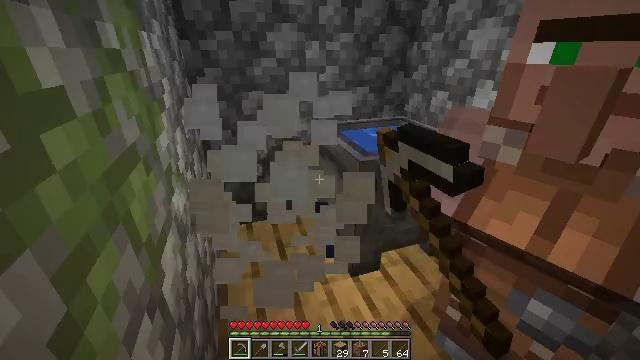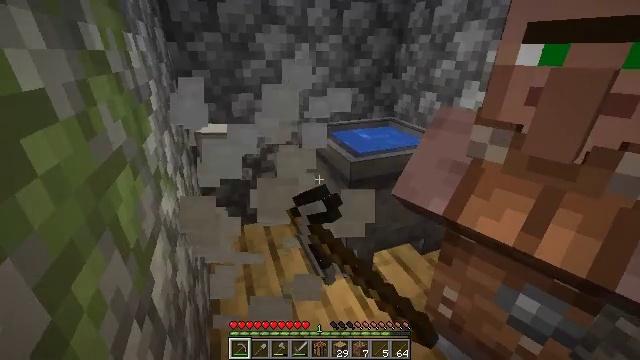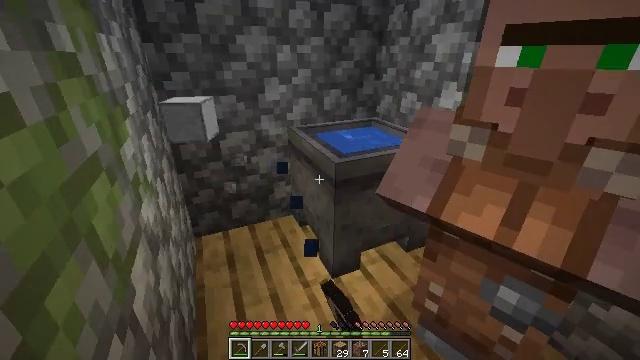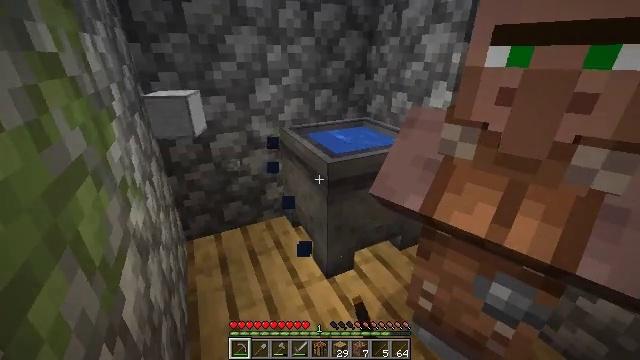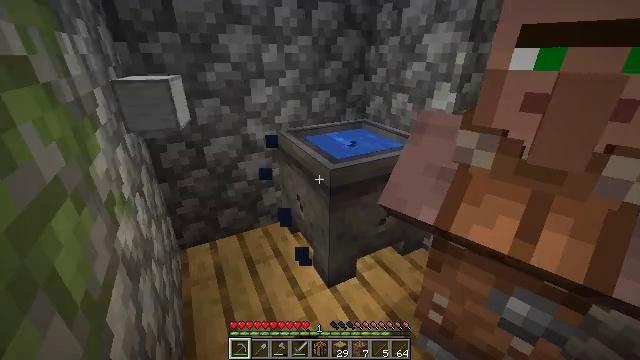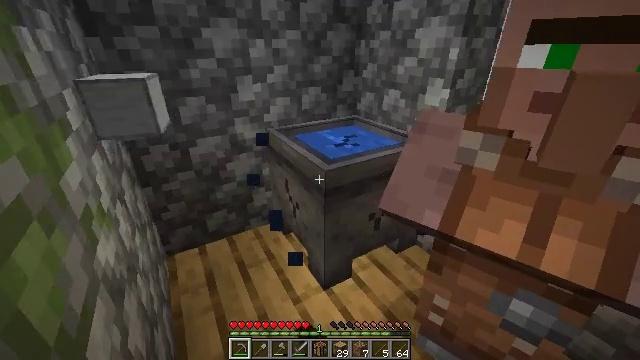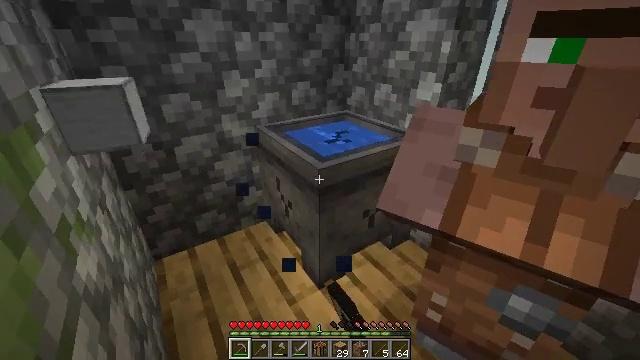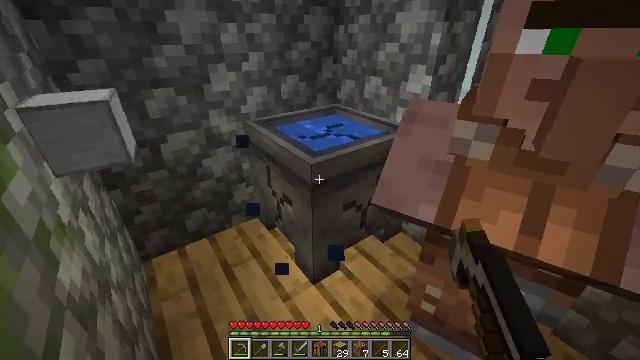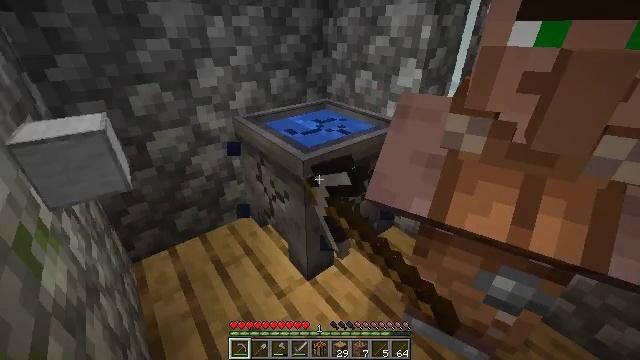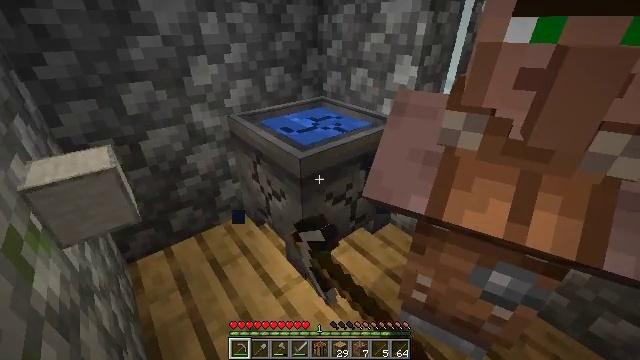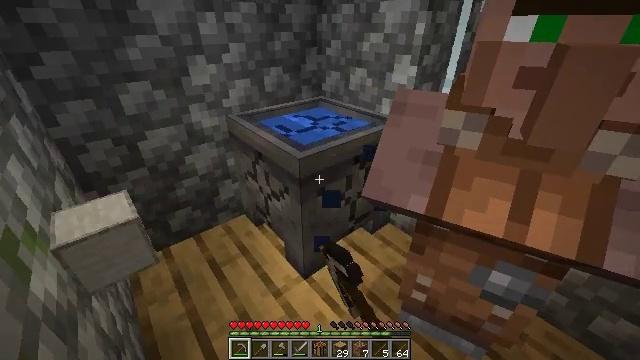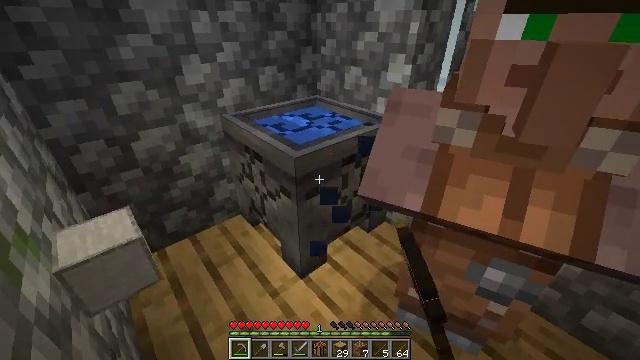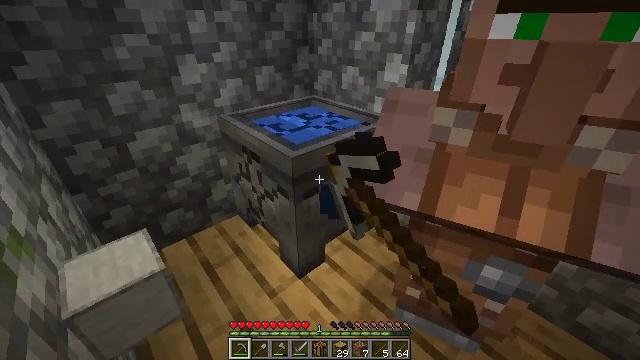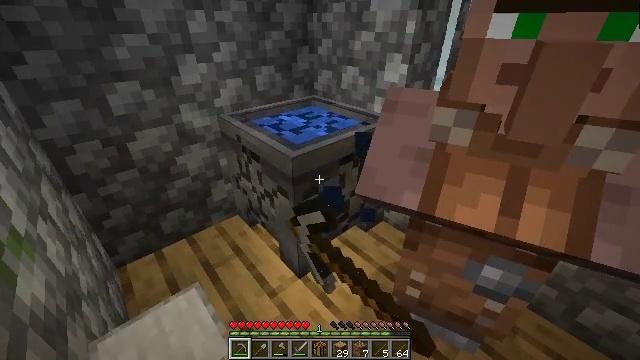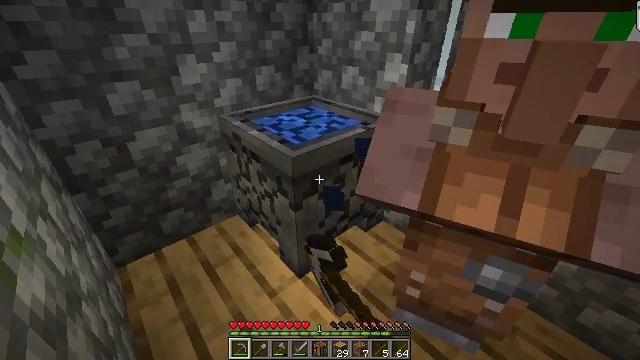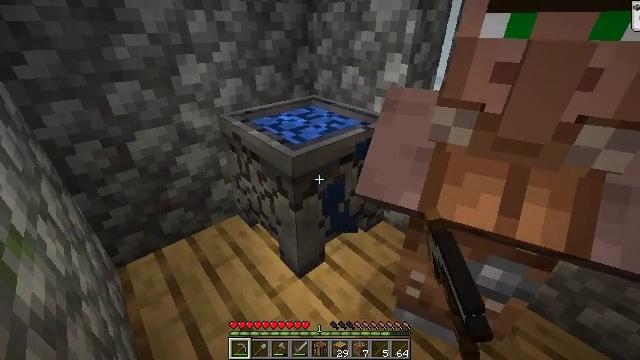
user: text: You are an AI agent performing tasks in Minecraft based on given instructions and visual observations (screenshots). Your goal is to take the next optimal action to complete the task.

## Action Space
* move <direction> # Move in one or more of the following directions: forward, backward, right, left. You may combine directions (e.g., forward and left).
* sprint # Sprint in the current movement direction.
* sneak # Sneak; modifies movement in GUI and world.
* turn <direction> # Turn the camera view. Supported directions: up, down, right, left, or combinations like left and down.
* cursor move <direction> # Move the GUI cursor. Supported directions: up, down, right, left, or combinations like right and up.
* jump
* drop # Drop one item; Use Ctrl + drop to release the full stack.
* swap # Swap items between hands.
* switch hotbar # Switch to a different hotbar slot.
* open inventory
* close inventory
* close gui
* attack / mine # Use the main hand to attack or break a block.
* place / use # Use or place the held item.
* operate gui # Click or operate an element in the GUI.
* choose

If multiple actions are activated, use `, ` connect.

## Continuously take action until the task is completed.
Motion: motion action
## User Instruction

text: Attack the cauldron to retrieve it.
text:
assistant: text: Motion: turn right, attack / mine
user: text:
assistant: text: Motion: turn right, attack / mine
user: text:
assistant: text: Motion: move left, turn right, attack / mine
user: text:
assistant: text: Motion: move left, turn right, attack / mine
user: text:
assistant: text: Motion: move left, turn right and down, attack / mine
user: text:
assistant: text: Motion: turn right and down, attack / mine
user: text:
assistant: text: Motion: turn right and down, attack / mine
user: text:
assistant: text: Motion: turn right and down, attack / mine
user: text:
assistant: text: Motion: turn right, attack / mine
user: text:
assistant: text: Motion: attack / mine
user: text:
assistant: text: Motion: turn right, attack / mine
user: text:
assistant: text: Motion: attack / mine
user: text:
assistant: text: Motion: attack / mine
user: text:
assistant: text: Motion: attack / mine
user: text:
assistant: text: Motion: attack / mine
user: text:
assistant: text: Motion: attack / mine
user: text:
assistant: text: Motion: attack / mine
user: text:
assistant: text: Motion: attack / mine
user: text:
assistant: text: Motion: attack / mine
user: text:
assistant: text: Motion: attack / mine
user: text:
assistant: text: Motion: attack / mine
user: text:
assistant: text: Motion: attack / mine
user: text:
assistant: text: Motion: move left, attack / mine
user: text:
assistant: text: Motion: move left, attack / mine
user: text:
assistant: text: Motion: move forward and move left
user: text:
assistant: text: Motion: move forward and move left, turn right
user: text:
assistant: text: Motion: move forward and move left, turn right
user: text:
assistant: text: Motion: move forward and move left, turn right and up
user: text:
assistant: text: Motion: move forward and move left, turn right and up
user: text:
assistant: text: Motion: move forward and move left, turn right and up